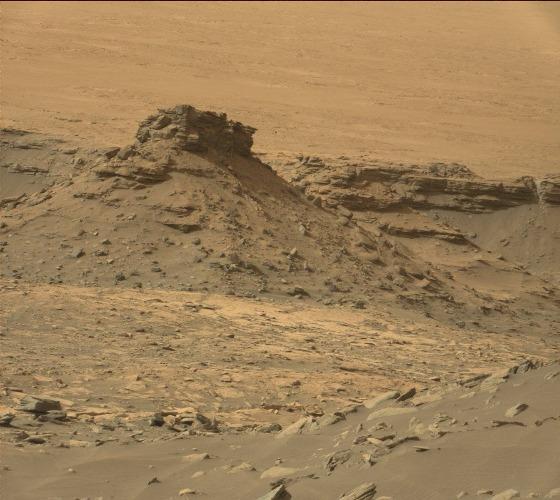
Terrain classes present: Bedrock, Gravel / Sand / Soil, Rock, Shadow